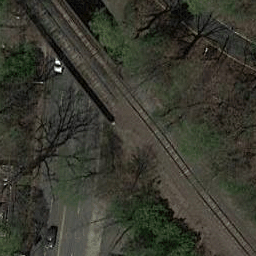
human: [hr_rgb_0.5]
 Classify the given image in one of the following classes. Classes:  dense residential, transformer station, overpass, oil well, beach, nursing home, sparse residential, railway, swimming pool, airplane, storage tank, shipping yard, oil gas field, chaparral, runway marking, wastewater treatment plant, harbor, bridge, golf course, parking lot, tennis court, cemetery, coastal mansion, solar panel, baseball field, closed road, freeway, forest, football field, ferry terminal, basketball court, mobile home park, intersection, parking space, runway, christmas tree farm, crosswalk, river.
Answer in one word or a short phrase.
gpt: railway